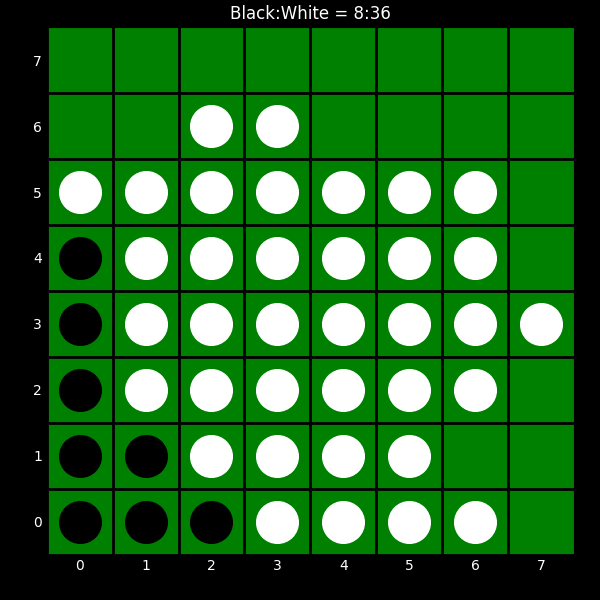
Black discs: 8
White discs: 36